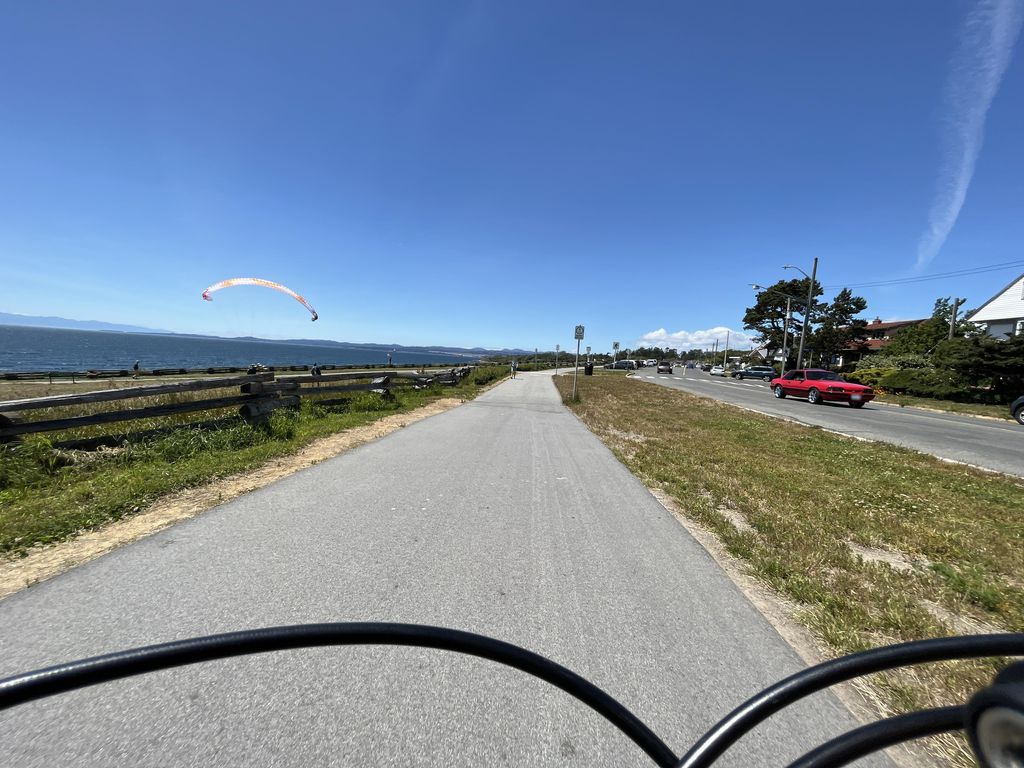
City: victoria